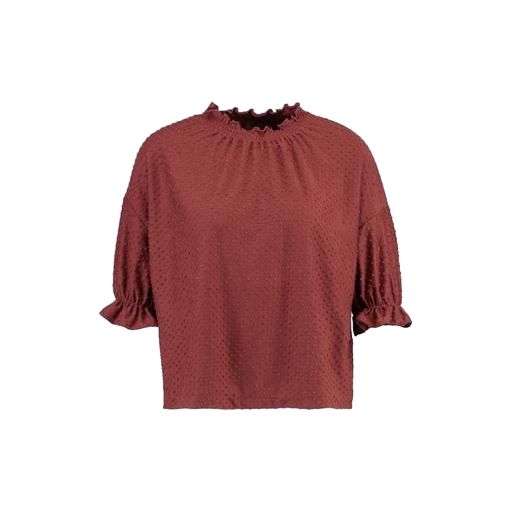
multicolor vero moda rust high neck blouse, red jacquard mock-neck top only macy, high-neck top, white background